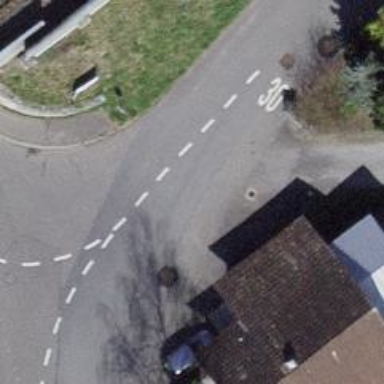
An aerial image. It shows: Kerb barrier.